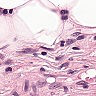
Metastatic tissue present: no